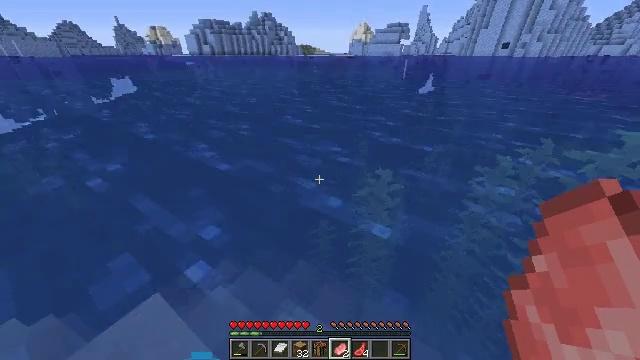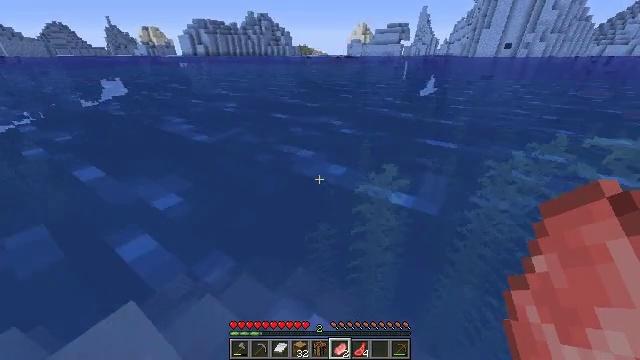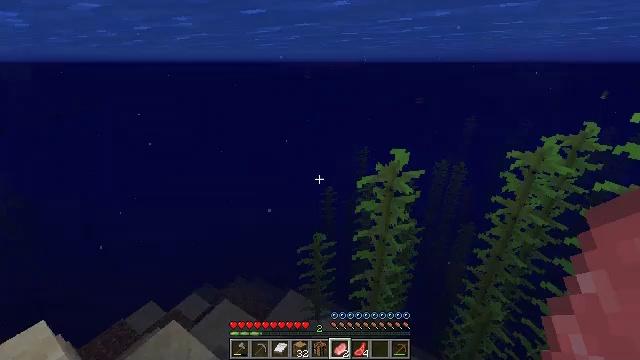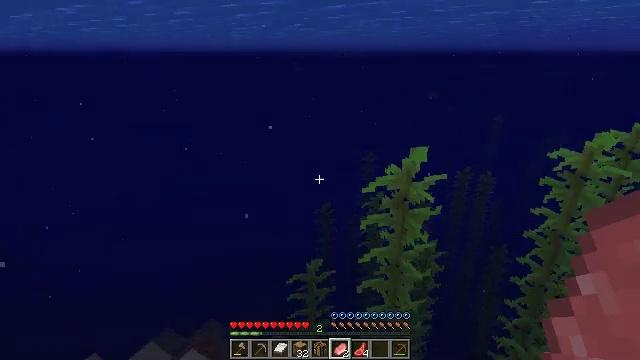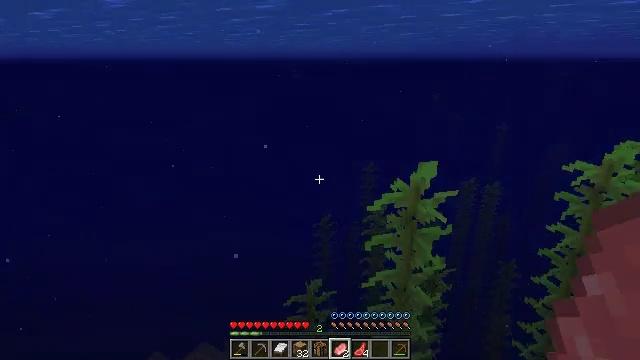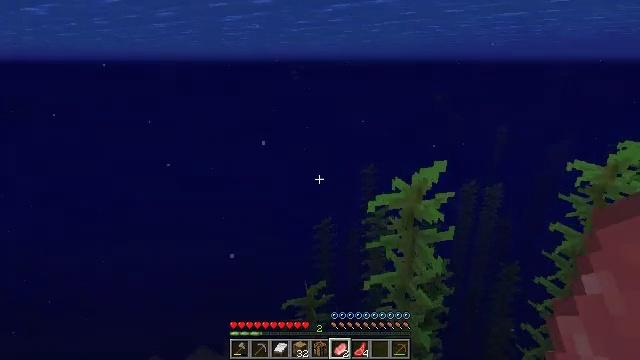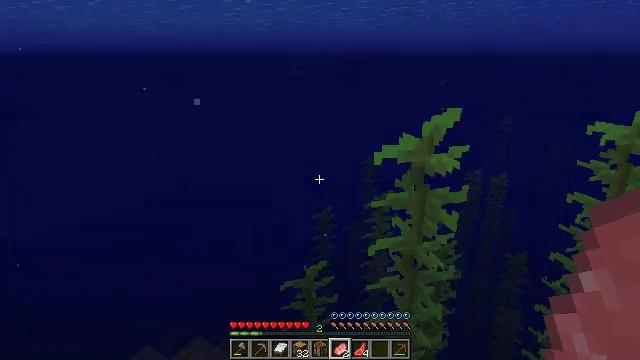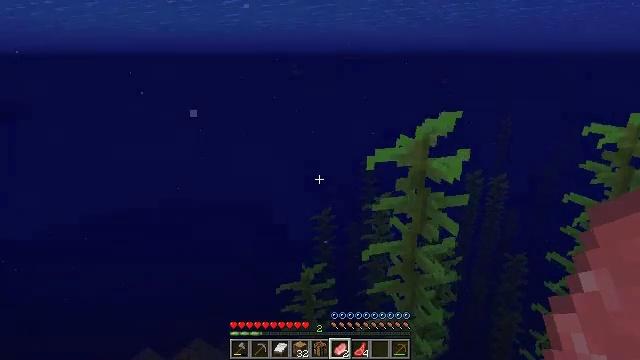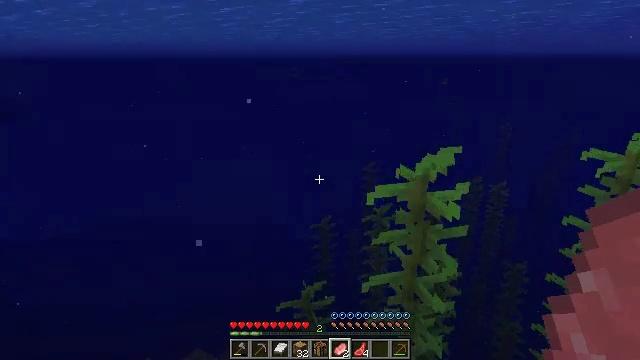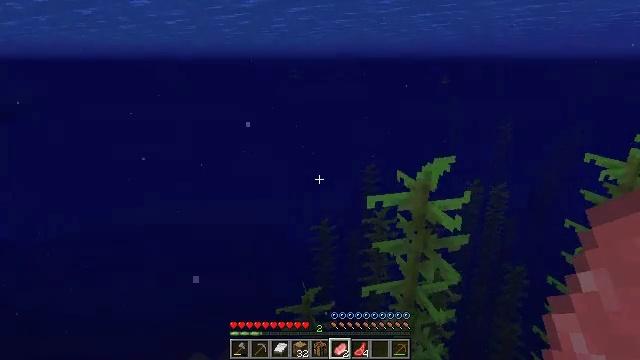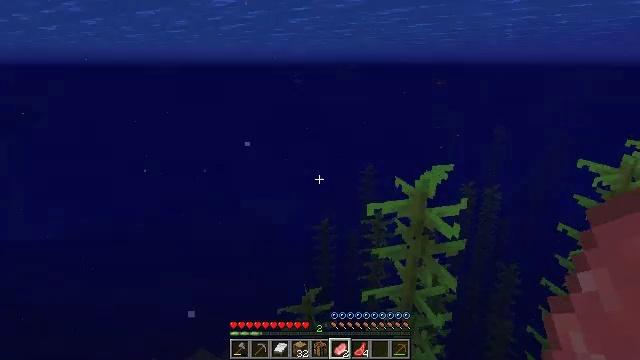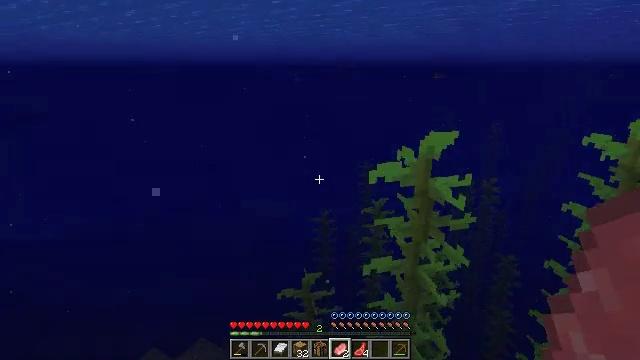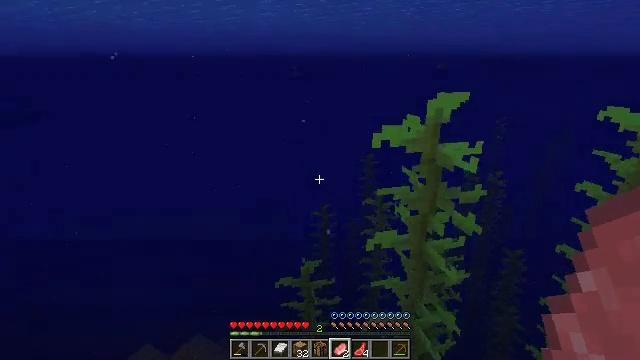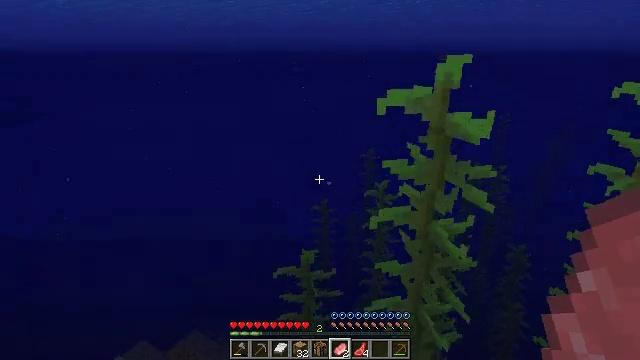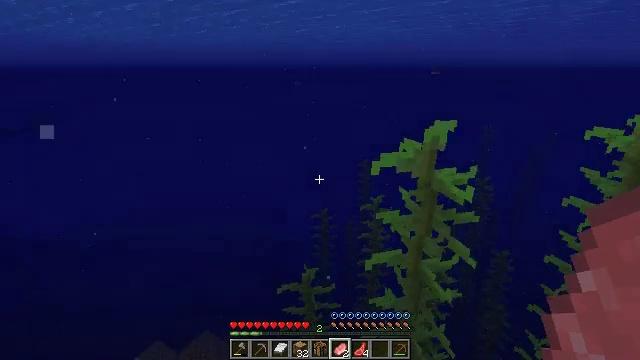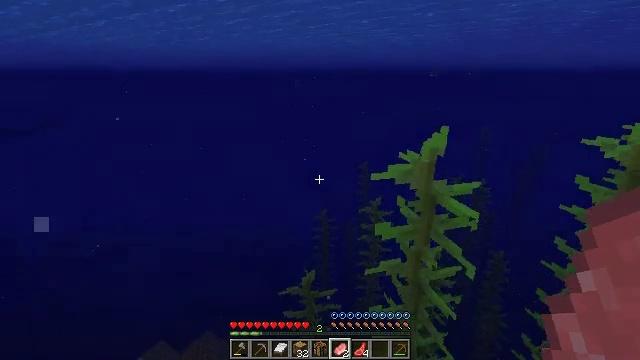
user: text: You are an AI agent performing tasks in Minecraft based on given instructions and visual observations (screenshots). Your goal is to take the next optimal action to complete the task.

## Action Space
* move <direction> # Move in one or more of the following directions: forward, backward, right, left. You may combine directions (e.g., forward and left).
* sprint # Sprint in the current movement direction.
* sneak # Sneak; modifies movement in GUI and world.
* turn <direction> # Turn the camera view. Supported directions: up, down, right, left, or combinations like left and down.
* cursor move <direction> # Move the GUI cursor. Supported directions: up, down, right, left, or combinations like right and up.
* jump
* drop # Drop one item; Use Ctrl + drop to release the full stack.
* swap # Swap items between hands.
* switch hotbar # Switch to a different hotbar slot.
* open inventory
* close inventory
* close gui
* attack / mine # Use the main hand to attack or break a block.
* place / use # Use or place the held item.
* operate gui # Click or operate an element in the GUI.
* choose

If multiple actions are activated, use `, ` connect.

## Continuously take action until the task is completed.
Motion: motion action
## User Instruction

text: Gather packed ice blocks.
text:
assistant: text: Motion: sneak, turn up
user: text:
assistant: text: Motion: turn right and up
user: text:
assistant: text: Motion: turn right and up
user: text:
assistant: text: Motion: turn up
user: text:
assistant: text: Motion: no_op
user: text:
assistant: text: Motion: no_op
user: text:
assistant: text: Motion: no_op
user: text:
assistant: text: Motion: move forward
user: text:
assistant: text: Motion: move forward
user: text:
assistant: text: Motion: no_op
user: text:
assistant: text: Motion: no_op
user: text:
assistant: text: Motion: move forward
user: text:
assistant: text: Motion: move forward
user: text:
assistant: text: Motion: move forward
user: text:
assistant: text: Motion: move forward
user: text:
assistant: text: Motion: move forward
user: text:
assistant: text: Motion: move forward
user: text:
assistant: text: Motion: move forward
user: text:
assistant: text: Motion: move forward
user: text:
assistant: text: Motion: move forward, turn left and up
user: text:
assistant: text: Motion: move forward, turn left and up
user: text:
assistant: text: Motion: move forward, turn left
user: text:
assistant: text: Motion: move forward, turn left
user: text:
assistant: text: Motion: move forward
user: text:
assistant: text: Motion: move forward
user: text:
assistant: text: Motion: move forward
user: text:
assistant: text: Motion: move forward
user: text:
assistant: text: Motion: move forward
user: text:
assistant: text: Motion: move forward
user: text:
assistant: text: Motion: move forward